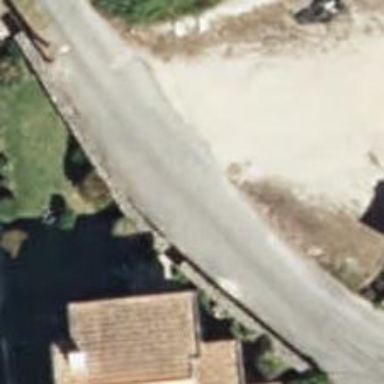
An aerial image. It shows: Alleyway designated as service road.